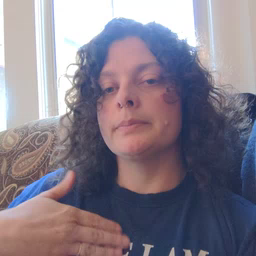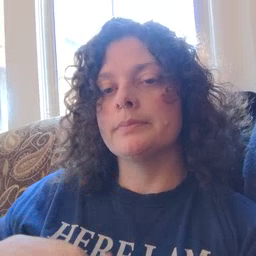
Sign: orange